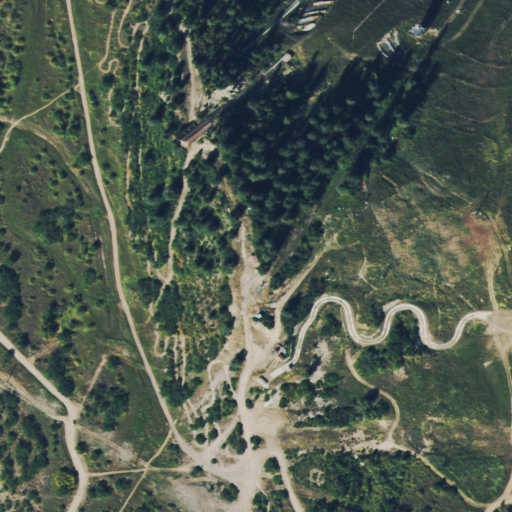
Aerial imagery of mountain in Colorado named Howelsen Hill containing shrub, deciduous forest, evergreen forest, and open development